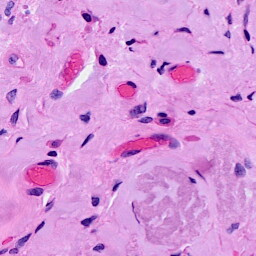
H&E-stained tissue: Breast